Question: Please give an advise on how to do "plugin" architecture for Java web application.
Currently we are using quite simple and standard Spring+Hibernate+Struts 2 in Tomcat servlet container. (Built with maven)
I need something like <URL>. Where any module can be enabled/disabled, updated

Please exclude heavy options like OSGi, Portlet.
- <URL>
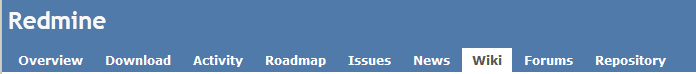
Answer: I will try to provide several possible solution. I did spent some time preparing small PoCs for the project I'm working on, so let's hope the options below are relevant.
Important note: it is really easy to define some extension point, do resolve and find available implementations. There are a lot of solutions available, for example good and simple one -- <URL>
OSGi, is not that bad and can be useful. It seems to be heavy (and some implementations are heavy) but this is price of standardized platform. I would suggest to check <URL>. It can be used in a "lightweight" mode. By the way, it includes Web Console which is build as loosely coupled plugin-based application, could be helpful:

Some examples <URL>
> The Web Console can be extended by registering an OSGi service for the
interface javax.servlet.Servlet with the service property
felix.webconsole.label set to the label (last segment in the URL) of
the page. The respective service is called a Web Console Plugin or a
plugin for short.
You can also check <URL> which is clean and simple and uses OSGi to manage plugins. Could be a good example for you.
I would suggest to review solution behind <URL>. I would say Jenkins plug-in system is quite mature and reliable. Can be used as a good example.

Please also check <URL>
For my project I've build plugin abstraction layer based on <URL> with custom dependency resolver.
PROS:
- - -
CONS:
- - -
I would suggest to use <URL> provides a lot of interesting features out of the box, for example:
> Plug-ins can be "hot-registered" and even de-registered during
application execution. What's more, registered plug-ins can be
activated and deactivated "on the fly", minimizing runtime resource
usage.
The problem is JPF is dead.
Do spend some time with <URL>. It is mature enough, so your time investments may pay back a lot.